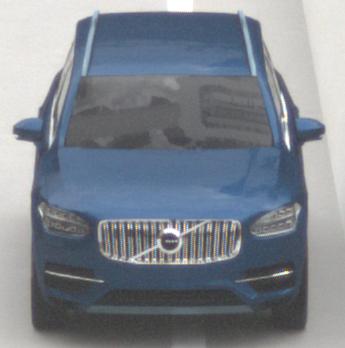
Make: Volvo
Model: XC90 B5
Detailed model: XC90 (L)
Model produced from: 2019/08
Model produced until: 2020/04
Doors: 5
Color: blue
Road condition: dry road
Daytime: morning or afternoon
Contrast: low contrast